Field crop: maize
Growth stage: 1
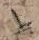
Species: atriplex